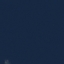
Land use / land cover: SeaLake